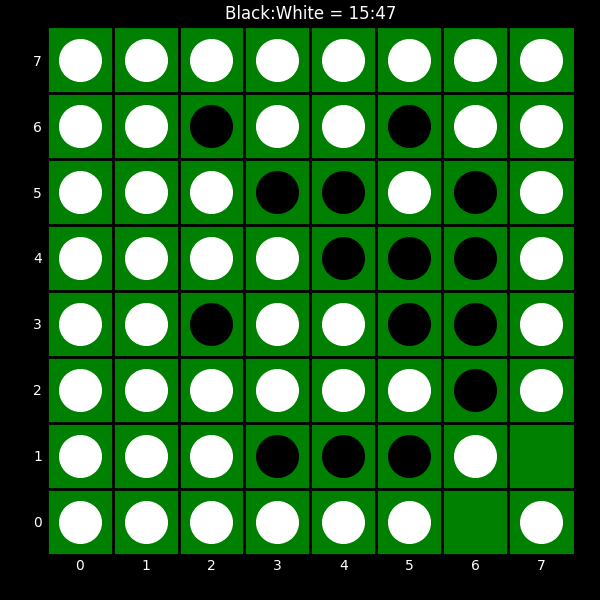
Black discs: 15
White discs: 47